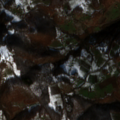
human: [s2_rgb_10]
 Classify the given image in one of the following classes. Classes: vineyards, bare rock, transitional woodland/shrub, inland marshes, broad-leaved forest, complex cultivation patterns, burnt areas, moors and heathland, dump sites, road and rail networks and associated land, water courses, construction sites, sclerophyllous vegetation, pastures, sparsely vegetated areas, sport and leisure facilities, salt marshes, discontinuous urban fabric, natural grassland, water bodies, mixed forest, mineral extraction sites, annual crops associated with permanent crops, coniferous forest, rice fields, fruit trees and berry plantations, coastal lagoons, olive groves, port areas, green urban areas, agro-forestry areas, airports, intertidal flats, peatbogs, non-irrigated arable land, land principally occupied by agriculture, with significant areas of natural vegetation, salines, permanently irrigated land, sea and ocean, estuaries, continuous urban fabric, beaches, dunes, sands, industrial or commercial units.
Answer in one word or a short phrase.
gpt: complex cultivation patterns, land principally occupied by agriculture, with significant areas of natural vegetation, broad-leaved forest